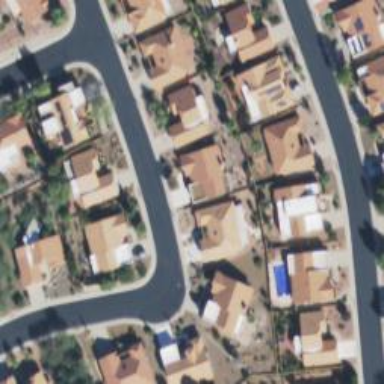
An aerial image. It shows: Asphalt road in residential area.